Question: after following <URL>
'''
echo 'Copying Adventure Works Solution to Jenkins workspace...'
xcopy /s /E /H /Y /R "C:\Users\LAB-User2\Documents\Visual Studio 2012\Projects\Database3" "C:\Program Files (x86)\Jenkins\jobs\testing003\workspace"
echo 'Deleting artifacts from previous builds...'
del "%WORKSPACE%\*_publish.zip" /F /Q
'''
After add C:\Windows\Microsoft.NET\Framework\v4.0.30319\ environment variables path
and set build C:\Windows\Microsoft.NET\Framework\v4.0.30319\MSbuild.exe in Jenkins
'''
'C:\Users\LAB-User2\Documents\Visual Studio 2012\Projects\Database3\Database3.sqlproj' /p:Configuration=Database3 /p:Platform=AnyCPU /t:Build;Publish /p:SqlPublishProfilePath='C:\Users\LAB-User2\Documents\Visual Studio 2012\Projects\Database3\Database3.publish.xml' /p:UpdateDatabase=False
Executing the command cmd.exe /C msbuild.exe "C:\Users\LAB-User2\Documents\Visual Studio 2012\Projects\Database3\Database3.sqlproj" /p:Configuration=Database3 /p:Platform=AnyCPU /t:Build;Publish "/p:SqlPublishProfilePath=C:\Users\LAB-User2\Documents\Visual Studio 2012\Projects\Database3\Database3.publish.xml" /p:UpdateDatabase=False C:\Windows\Microsoft.NET\Framework\v4.0.30319\MSbuild.exe && exit %%ERRORLEVEL%% from C:\Program Files (x86)\Jenkins\jobs\testing003\workspace
[workspace] $ cmd.exe /C msbuild.exe "C:\Users\LAB-User2\Documents\Visual Studio 2012\Projects\Database3\Database3.sqlproj" /p:Configuration=Database3 /p:Platform=AnyCPU /t:Build;Publish "/p:SqlPublishProfilePath=C:\Users\LAB-User2\Documents\Visual Studio 2012\Projects\Database3\Database3.publish.xml" /p:UpdateDatabase=False C:\Windows\Microsoft.NET\Framework\v4.0.30319\MSbuild.exe && exit %%ERRORLEVEL%%
'msbuild.exe' is not recognized as an internal or external command,
C:\Users\User2>cmd.exe /C msbuild.exe "C:\Users\LAB-User2\Documents\Visual S
tudio 2012\Projects\Database3\Database3.sqlproj" /p:Configuration=Database3 /p:P
latform=AnyCPU /t:Build;Publish "/p:SqlPublishProfilePath=C:\Users\LAB-User2\Doc
uments\Visual Studio 2012\Projects\Database3\Database3.publish.xml" /p:UpdateDat
abase=False C:\Windows\Microsoft.NET\Framework\v4.0.30319\MSbuild.exe && exit %%
ERRORLEVEL%% from C:\Program Files (x86)\Jenkins\jobs\testing003\workspace
Microsoft (R) Build Engine version 4.0.30319.17929
[Microsoft .NET Framework, version 4.0.30319.18034]
Copyright (C) Microsoft Corporation. All rights reserved.
MSBUILD : error MSB1008: Only one project can be specified.
Switch: C:\Windows\Microsoft.NET\Framework\v4.0.30319\MSbuild.exe
For switch syntax, type "MSBuild /help"
'''
Full Console output
'''
Started by user anonymous
Building in workspace C:\Program Files (x86)\Jenkins\jobs\testing003\workspace
[workspace] $ cmd /c call C:\Windows\TEMP\hudson1045566609826009314.bat
C:\Program Files (x86)\Jenkins\jobs\testing003\workspace>echo 'Copying Adventure Works Solution to Jenkins workspace...'
'Copying Adventure Works Solution to Jenkins workspace...'
C:\Program Files (x86)\Jenkins\jobs\testing003\workspace>xcopy /s /E /H /Y /R "C:\Users\LAB-User2\Documents\Visual Studio 2012\Projects\Database3" "C:\Program Files (x86)\Jenkins\jobs\testing003\workspace"
C:\Users\LAB-User2\Documents\Visual Studio 2012\Projects\Database3\Database3.sln
C:\Users\LAB-User2\Documents\Visual Studio 2012\Projects\Database3\Database3.v11.suo
C:\Users\LAB-User2\Documents\Visual Studio 2012\Projects\Database3\excludefiles.txt
C:\Users\LAB-User2\Documents\Visual Studio 2012\Projects\Database3\Database3\Database3.dbmdl
Sharing violation
C:\Program Files (x86)\Jenkins\jobs\testing003\workspace>echo 'Deleting artifacts from previous builds...'
'Deleting artifacts from previous builds...'
C:\Program Files (x86)\Jenkins\jobs\testing003\workspace>del "C:\Program Files (x86)\Jenkins\jobs\testing003\workspace\*_publish.zip" /F /Q
Could Not Find C:\Program Files (x86)\Jenkins\jobs\testing003\workspace\*_publish.zip
C:\Program Files (x86)\Jenkins\jobs\testing003\workspace>exit 0
Path To MSBuild.exe: msbuild.exe
Executing the command cmd.exe /C msbuild.exe "C:\Users\LAB-User2\Documents\Visual Studio 2012\Projects\Database3\Database3.sqlproj" /p:Configuration=Database3 /p:Platform=AnyCPU /t:Build;Publish "/p:SqlPublishProfilePath=C:\Users\LAB-User2\Documents\Visual Studio 2012\Projects\Database3\Database3.publish.xml" /p:UpdateDatabase=False C:\Windows\Microsoft.NET\Framework\v3.5\msbuild.exe && exit %%ERRORLEVEL%% from C:\Program Files (x86)\Jenkins\jobs\testing003\workspace
[workspace] $ cmd.exe /C msbuild.exe "C:\Users\LAB-User2\Documents\Visual Studio 2012\Projects\Database3\Database3.sqlproj" /p:Configuration=Database3 /p:Platform=AnyCPU /t:Build;Publish "/p:SqlPublishProfilePath=C:\Users\LAB-User2\Documents\Visual Studio 2012\Projects\Database3\Database3.publish.xml" /p:UpdateDatabase=False C:\Windows\Microsoft.NET\Framework\v3.5\msbuild.exe && exit %%ERRORLEVEL%%
'msbuild.exe' is not recognized as an internal or external command,
operable program or batch file.
Build step 'Build a Visual Studio project or solution using MSBuild' marked build as failure
Finished: FAILURE
'''

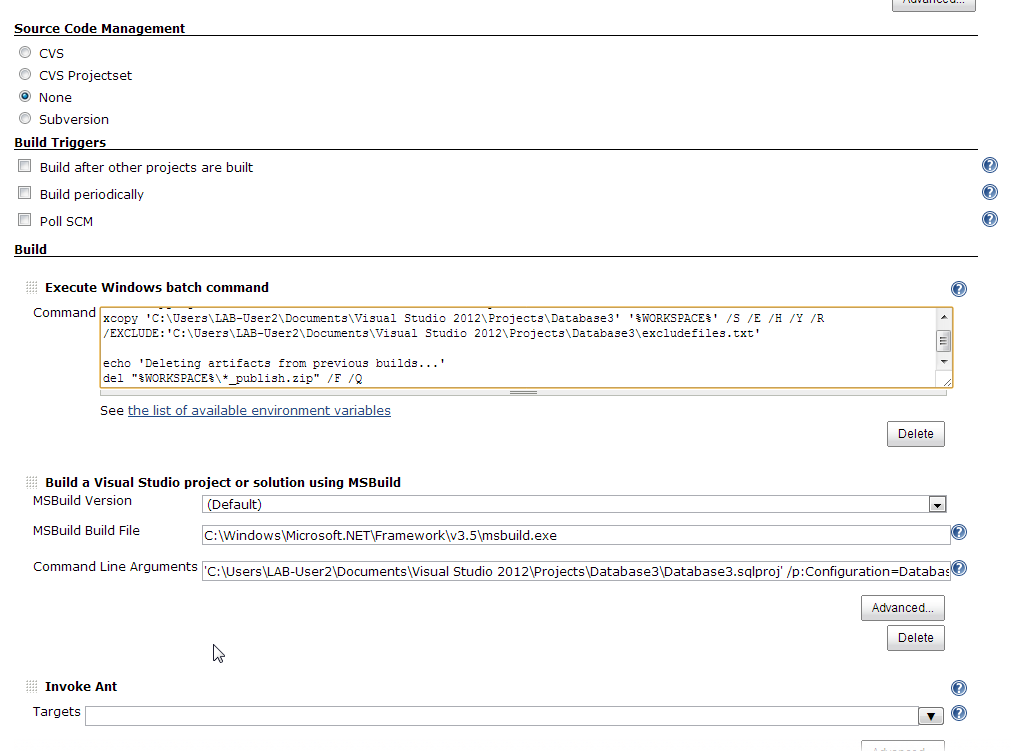
Answer: If you want to build a .NET project using Jenkins, follow these steps:
1. Install MsBuild Plugin
2. Go to Jenkins -> Manage Jenkins -> Configure System (On newer versions: Jenkins -> Manage Jenkins -> Global Tool Configuration -> MSBuild)
3. In the MSBuild section click the AddMsBuild button and specify the details: Name: Name of the MsBuild Path to MsBuild: Specify the path of msbuild.exe. Example: C:\Windows\Microsoft.NET\Framework3.5\msbuild.exe
4. Save and apply the changes.
5. Select your job.
6. Select Add Build Step.
7. Select MsBuild version.
8. Specify the path to the project file (.csproj or .sln)
<URL>
1. Build your project.